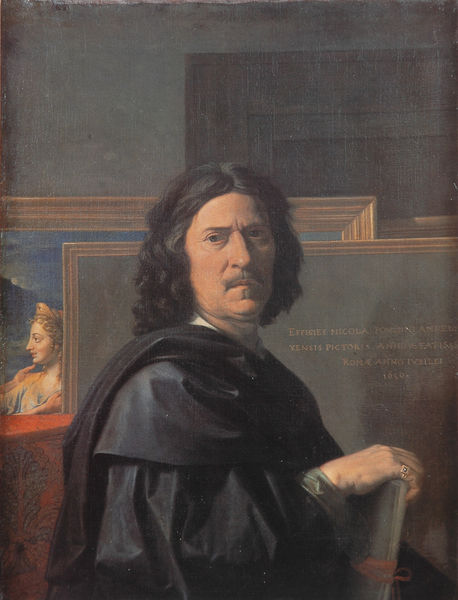
Titel: Selbstbildnis
Künstler: Nicolas Poussin
Standort: Paris
Institution: Musée du Louvre
Schlagwörter: blau, dunkel, gemälde, hand, himmel, mann, schatten, umhang, weiß, sitzen, braun, finger, frau, frisur, grau, haar, hell, holz, mund, nase, orange, profil, raum, schwarz, stirn, stuhl, tür, zimmer, blick, rot, malerei, ornament, schleife, anzug, bart, hemd, schnurrbart, wand, augen, band, falten, gesicht, kragen, mensch, rahmen, rembrandt, bild, bildnis, goldrahmen, holland, hände, niederlande, portrait, porträt, öl, auge, figur, gold, haare, kutte, mantel, augenbrauen, diadem, frontal, locken, mittelscheitel, scheitel, spanien, schrift, bilder, bilderrahmen, papier, modell, sitz, türe, ölgemälde, könig, tafel, ernst, inschrift, streng, atelier, maler, robe, faltenwurf, kinnbart, selbstporträt, ring, tischkante, buch, fingerring, rückseite, künstler, portait, text, buchstaben, selbstbildnis, kittel, kranz, göttin, spitzbart, rolle, selbstportrait, rasiert, schloß, poussin, mappe, schriftrolle, königin, mild, künstlerbildnis, zeichner, schliesse, abbildung, dokument, latein, anwalt, schwrz, bleu, spätrenaissance, gemäde, gewandt, haarlocken, langhaarig, bildsignatur, holztüre, ilderrahmen, ttisch, schwarzes haar, herrenanzug, bilder im hintergrund, schwarze sutane, oranier, mqntel